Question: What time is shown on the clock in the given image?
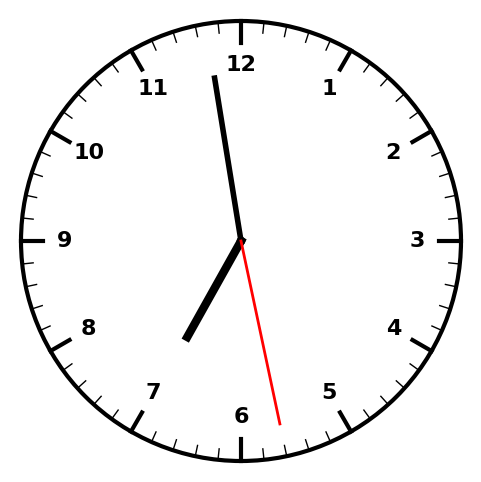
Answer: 06:58:28